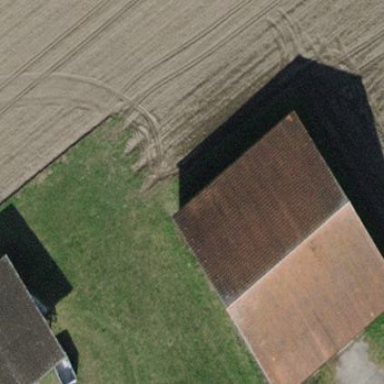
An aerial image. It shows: Shed.